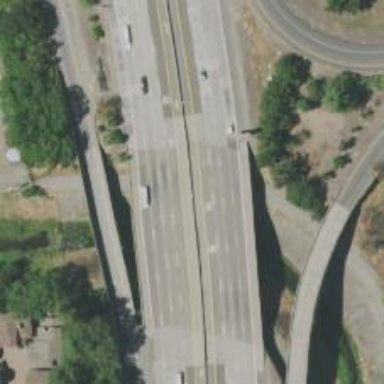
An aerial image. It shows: Bridge over motorway.